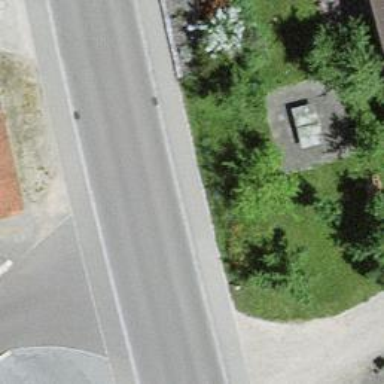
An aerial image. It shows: Tertiary road with asphalt surface.